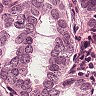
Metastatic tissue present: yes